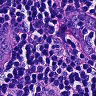
Metastatic tissue present: no